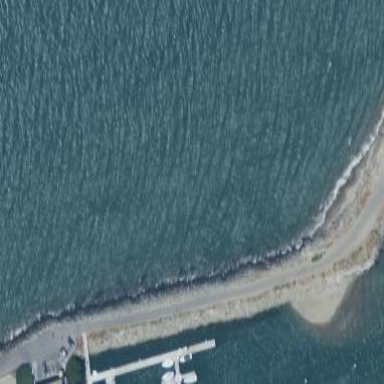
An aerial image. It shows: Breakwater structure.